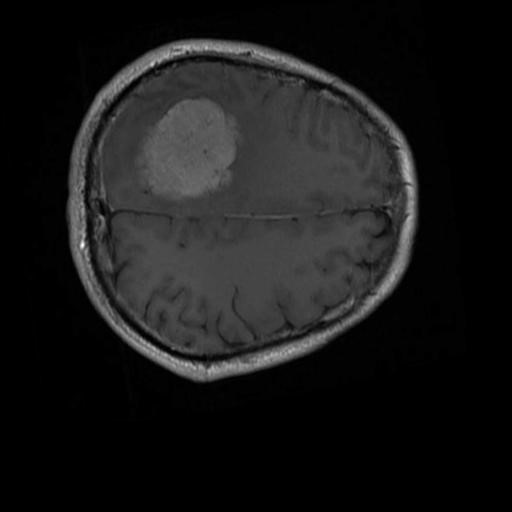
Label: brain_menin